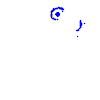
Particle: pion